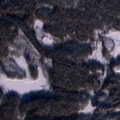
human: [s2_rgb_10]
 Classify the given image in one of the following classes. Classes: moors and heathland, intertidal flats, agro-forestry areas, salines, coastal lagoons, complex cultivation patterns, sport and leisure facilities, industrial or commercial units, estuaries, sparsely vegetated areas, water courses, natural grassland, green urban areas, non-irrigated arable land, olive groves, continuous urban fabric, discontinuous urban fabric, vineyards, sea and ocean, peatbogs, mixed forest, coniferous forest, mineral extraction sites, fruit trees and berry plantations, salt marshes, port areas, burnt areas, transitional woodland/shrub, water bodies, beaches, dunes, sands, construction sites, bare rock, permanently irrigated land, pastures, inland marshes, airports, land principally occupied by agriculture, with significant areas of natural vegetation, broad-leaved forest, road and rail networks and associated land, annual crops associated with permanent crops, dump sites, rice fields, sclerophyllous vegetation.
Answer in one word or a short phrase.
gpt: coniferous forest, transitional woodland/shrub